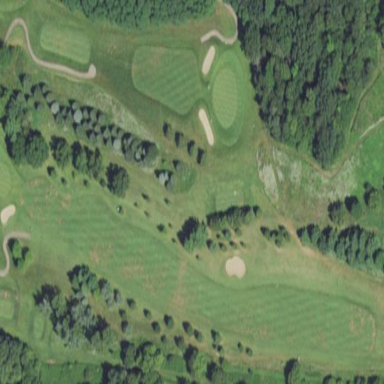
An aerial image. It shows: Area of rough grass used for golf.